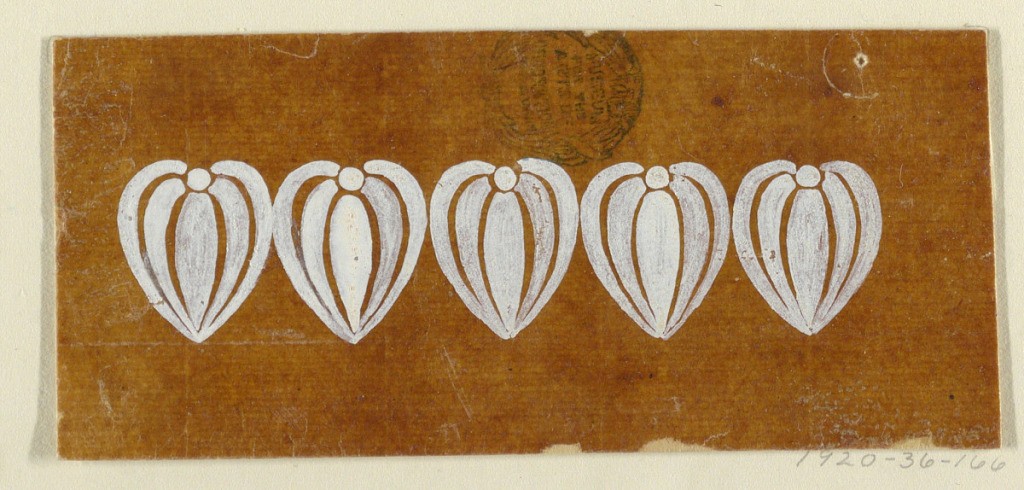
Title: Design for an Embroidered or Woven Horizontal Border of the "Fabrique de St. Ruf"
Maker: Fabrique de Saint Ruf, Lyon, France
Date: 1805–1815
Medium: Brush and white gouache on glazed tracing paper
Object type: Drawing
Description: Five heart forms, composed of leaves and a bead.